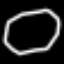
Label: octagon